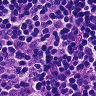
Metastatic tissue present: no